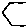
Label: hexagon